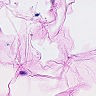
Metastatic tissue present: no